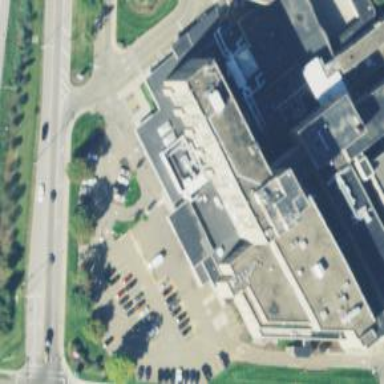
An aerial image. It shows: Entrance designated for emergency wards.